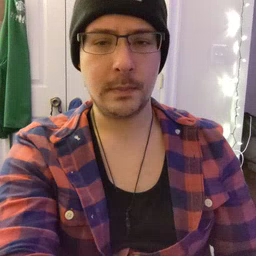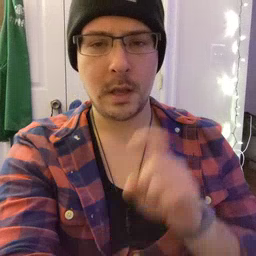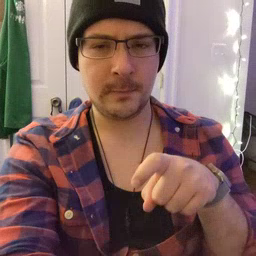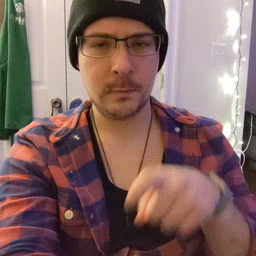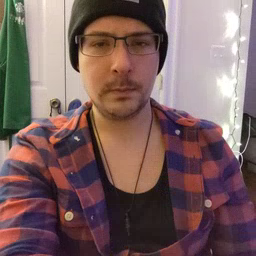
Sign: haveto